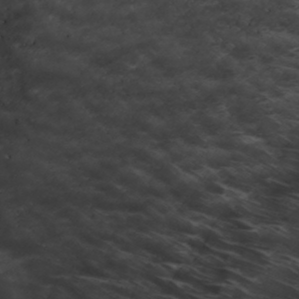
Label: non_frost